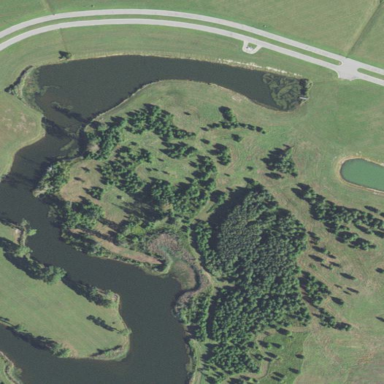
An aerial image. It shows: Water hazard on golf course. The hazard is natural water feature.